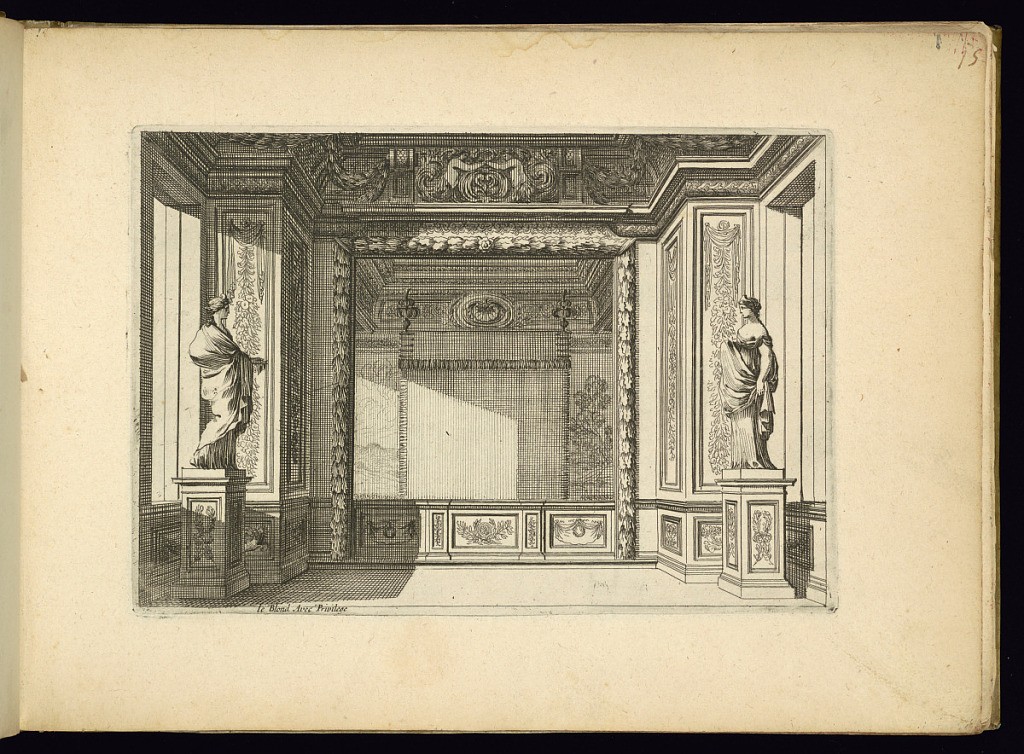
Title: Interior Alcove
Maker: Jean Le Pautre, French, 1618–1682
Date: ca. 1651
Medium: Etching on laid paper
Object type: Print
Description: Design for an interior alcove with a bed in the center beyond a dado level. The bed is upholstered with feather finials, and a tapestry on the wall behind it. The walls in the foreground and the cornice level are decorated with ornament featuring flowers, drapery, and festoons of leaves. On either side, two female sculptures on plinths, with windows behind them.